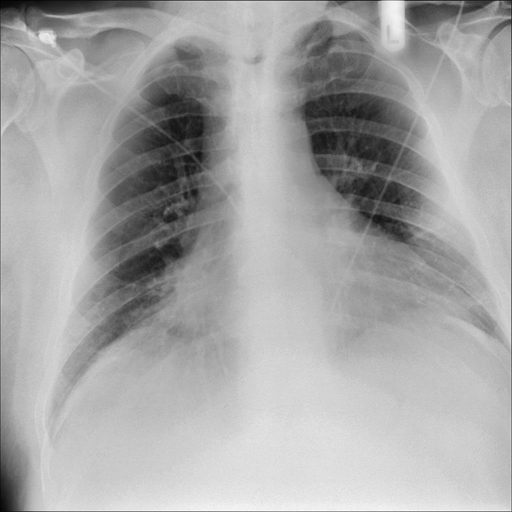
Finding: NORMAL